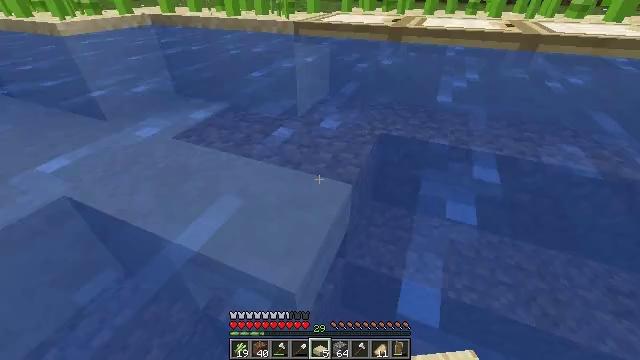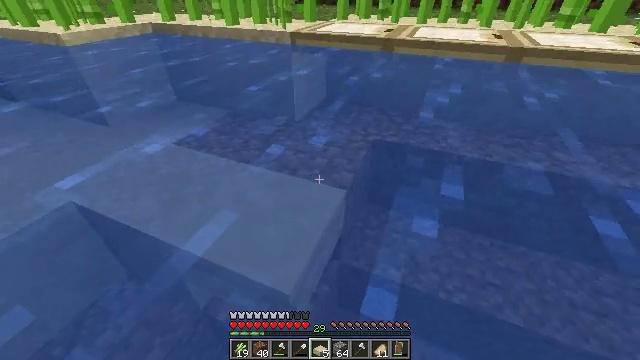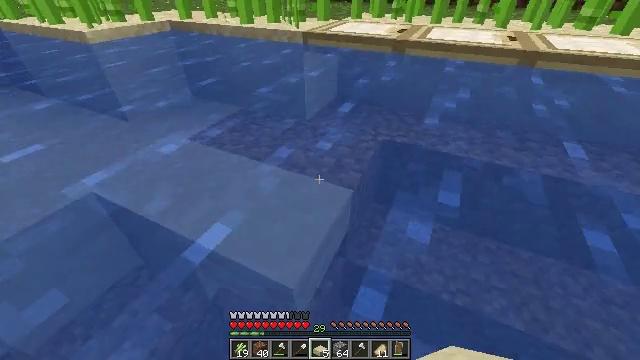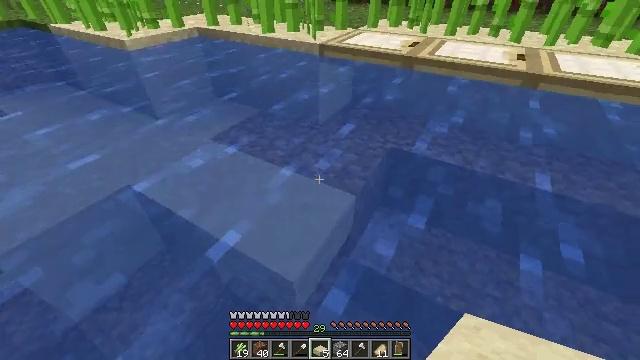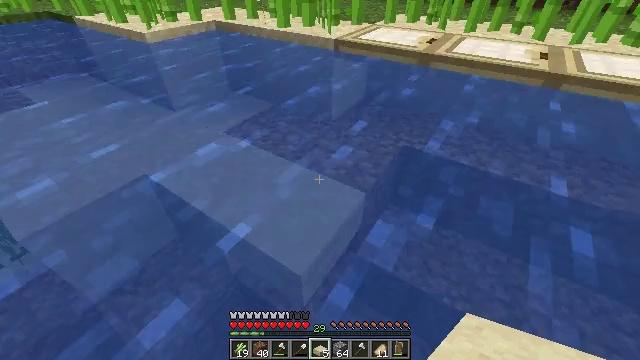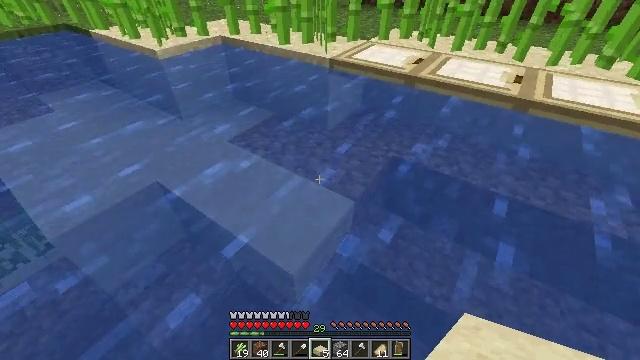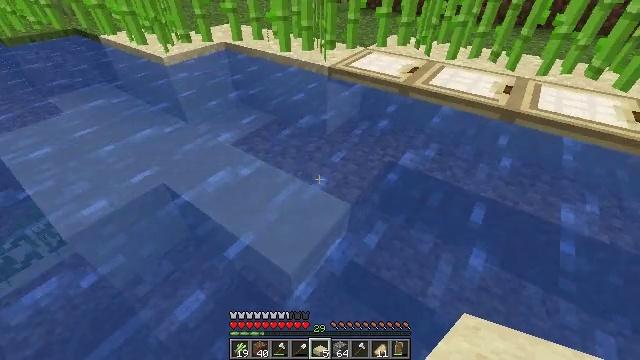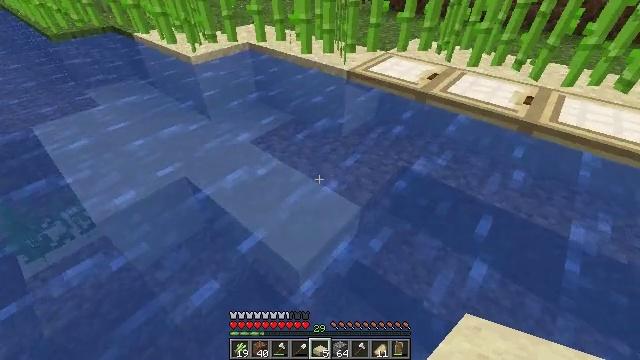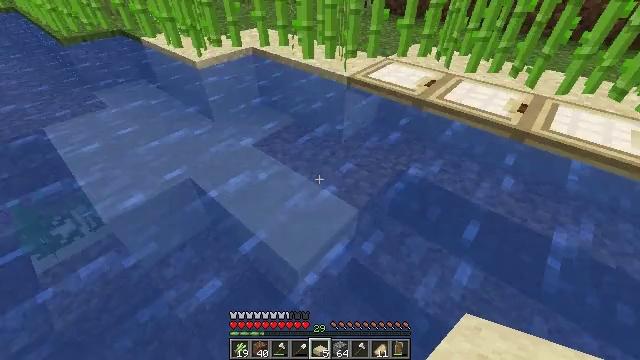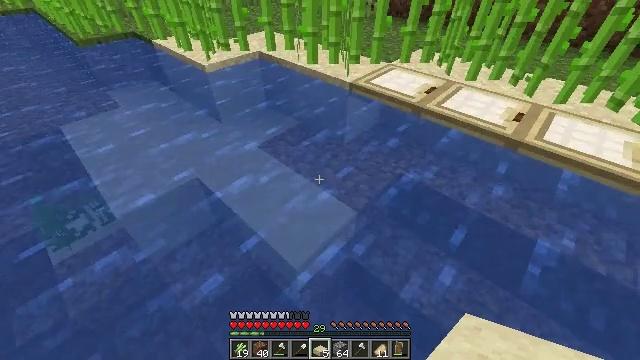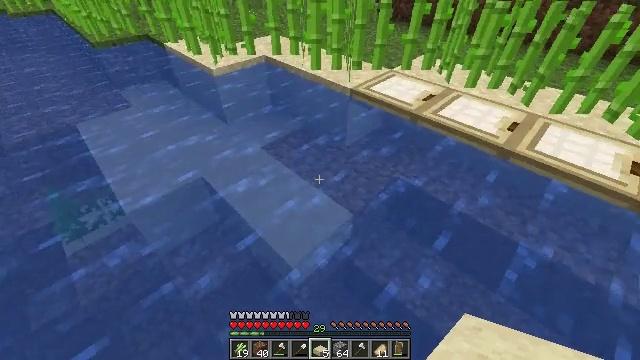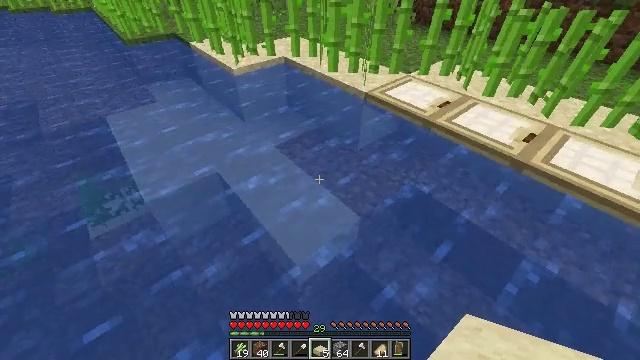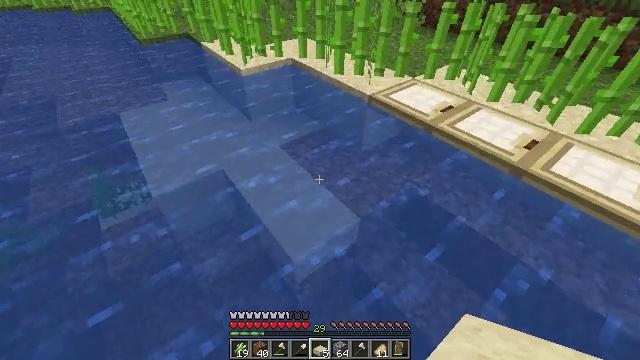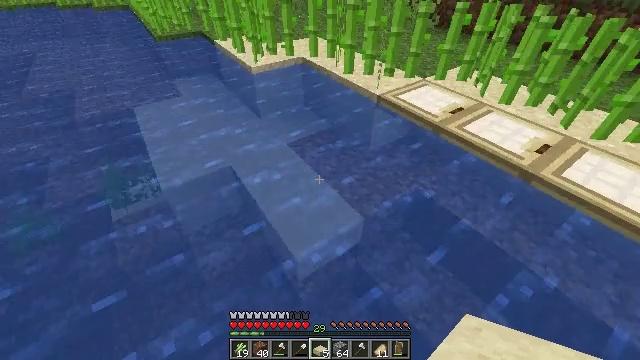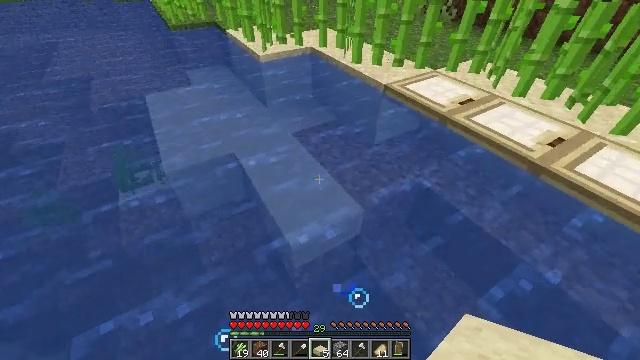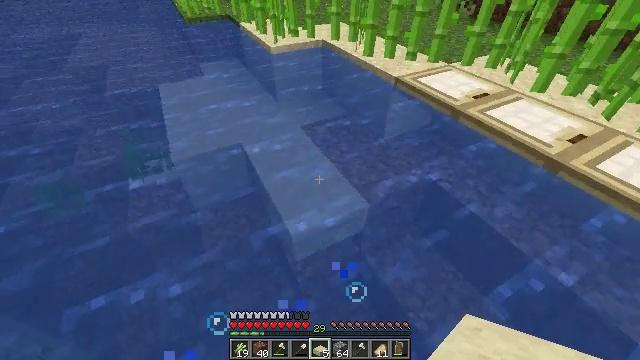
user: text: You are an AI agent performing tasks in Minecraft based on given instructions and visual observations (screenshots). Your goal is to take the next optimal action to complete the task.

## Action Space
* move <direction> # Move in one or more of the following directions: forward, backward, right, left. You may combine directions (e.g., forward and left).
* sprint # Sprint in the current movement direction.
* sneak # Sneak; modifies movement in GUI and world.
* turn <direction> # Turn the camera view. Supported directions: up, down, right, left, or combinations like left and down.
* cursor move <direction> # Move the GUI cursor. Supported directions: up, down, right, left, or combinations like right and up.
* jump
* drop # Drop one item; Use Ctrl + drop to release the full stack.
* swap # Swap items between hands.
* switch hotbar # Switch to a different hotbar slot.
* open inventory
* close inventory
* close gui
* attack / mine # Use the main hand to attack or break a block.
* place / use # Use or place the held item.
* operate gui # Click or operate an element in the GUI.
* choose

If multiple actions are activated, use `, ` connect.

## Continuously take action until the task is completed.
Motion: motion action
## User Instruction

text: Break the sandstone slab.
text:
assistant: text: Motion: move back and move right, jump
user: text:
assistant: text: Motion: move back and move right, turn left, jump
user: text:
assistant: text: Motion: move back and move right, turn left and down, jump
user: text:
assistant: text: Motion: move back and move right, turn left and down, jump
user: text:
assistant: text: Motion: move back and move right, turn left, jump
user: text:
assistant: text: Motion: move back and move right, jump
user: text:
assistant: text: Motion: move back and move right, turn left, jump
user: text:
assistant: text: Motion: move right
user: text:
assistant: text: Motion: move right, turn left
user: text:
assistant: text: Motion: move right, turn left
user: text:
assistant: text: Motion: move right, turn left
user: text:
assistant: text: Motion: move right, turn left
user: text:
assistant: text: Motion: move right, turn left
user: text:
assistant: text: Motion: move right, turn left
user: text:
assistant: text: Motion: move right, turn left
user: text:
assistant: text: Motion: move right, turn left
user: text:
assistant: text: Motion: move right, turn left
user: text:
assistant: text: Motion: move right, turn left
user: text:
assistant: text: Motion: move right
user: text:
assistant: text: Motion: move right, turn up
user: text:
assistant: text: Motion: turn left and up
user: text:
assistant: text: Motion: turn up
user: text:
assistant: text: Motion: turn up
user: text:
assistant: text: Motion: jump
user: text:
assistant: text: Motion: jump
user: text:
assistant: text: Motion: jump
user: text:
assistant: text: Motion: jump
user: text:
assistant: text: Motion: jump
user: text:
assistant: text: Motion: jump
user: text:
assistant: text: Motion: jump